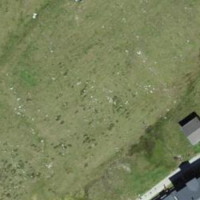
EUNIS habitat code: 26
Species observed at this site:
Pyrgus malvoides
Pyrrhocorax graculus
Oenanthe oenanthe
Turdus torquatus
Aquila chrysaetos
Corvus corax
Delichon urbicum